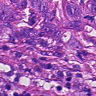
Metastatic tissue present: yes